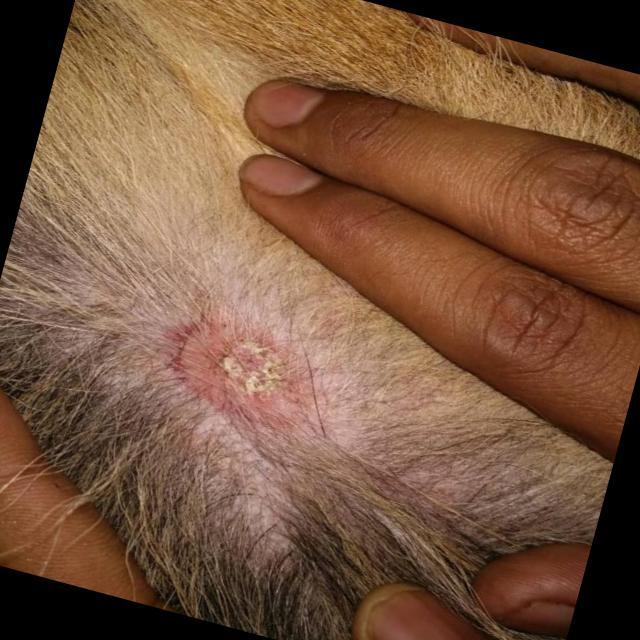
Canine ringworm (Dermatophytosis) — fungal infection caused by Microsporum or Trichophyton. Presents with circular alopecia, scaling, crusting, and broken hairs.